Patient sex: F
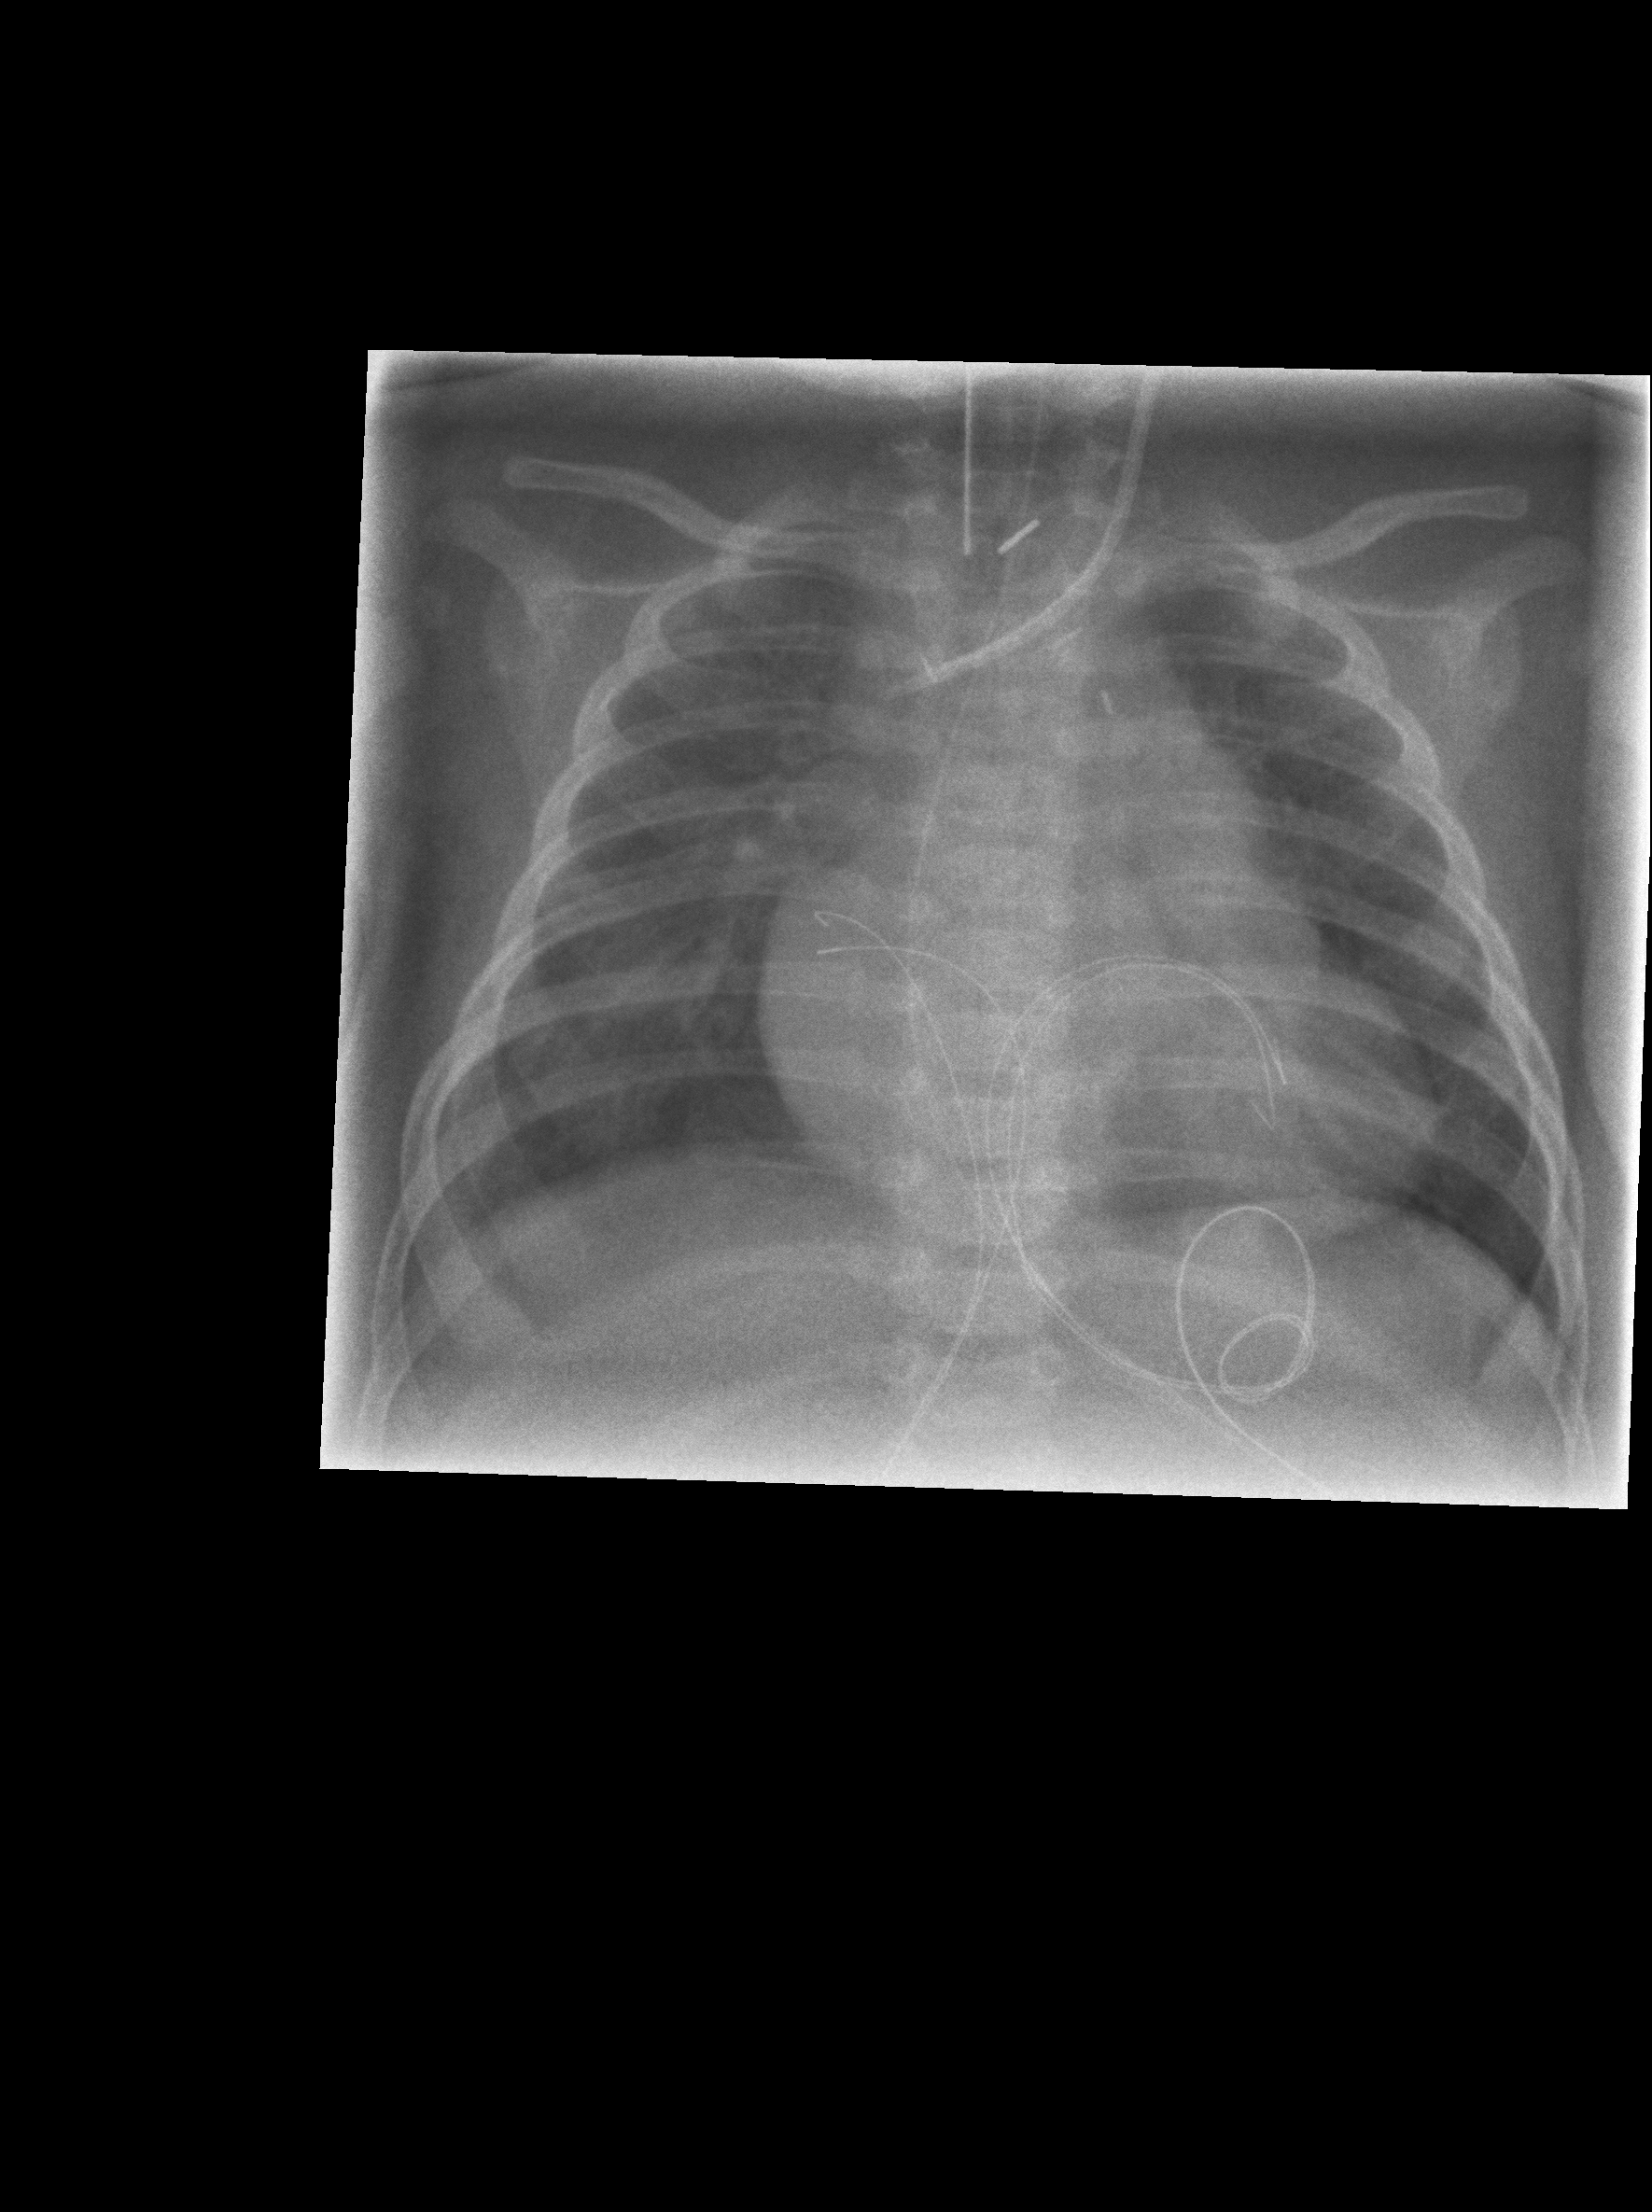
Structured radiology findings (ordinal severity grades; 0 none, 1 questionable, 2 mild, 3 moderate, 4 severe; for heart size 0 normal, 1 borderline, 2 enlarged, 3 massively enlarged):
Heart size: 2
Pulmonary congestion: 1
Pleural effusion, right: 0
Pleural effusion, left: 0
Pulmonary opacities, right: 0
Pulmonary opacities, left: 0
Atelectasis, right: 0
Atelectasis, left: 0